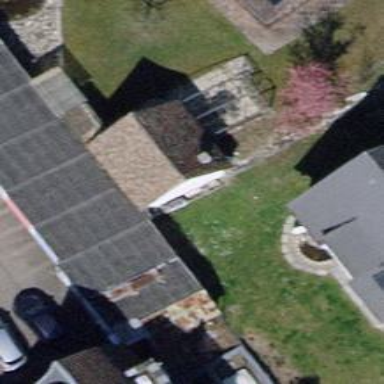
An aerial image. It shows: Group of garages.